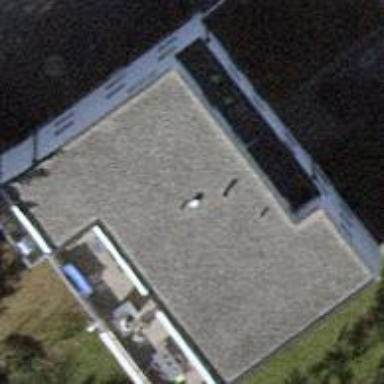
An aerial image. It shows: Apartment building with flat roof.